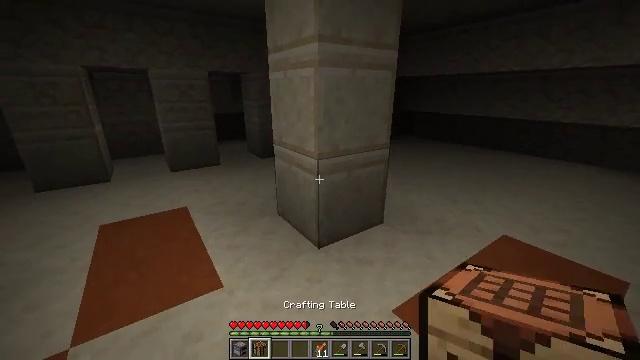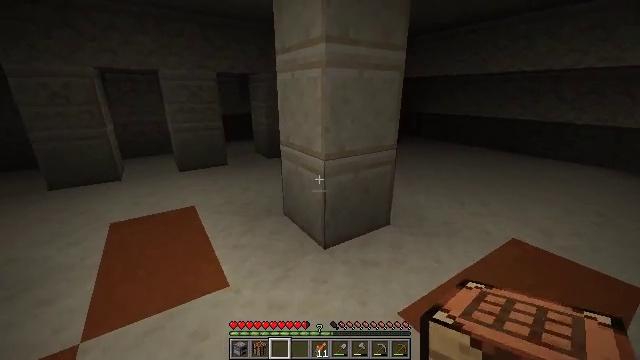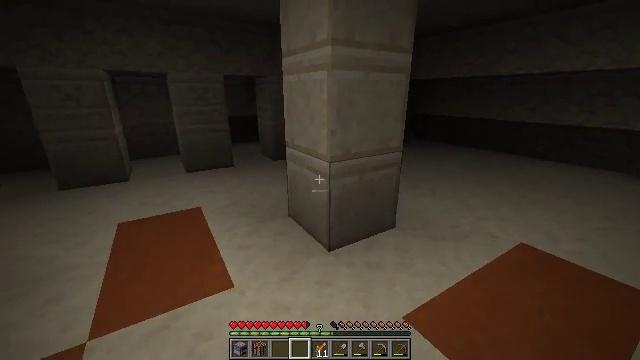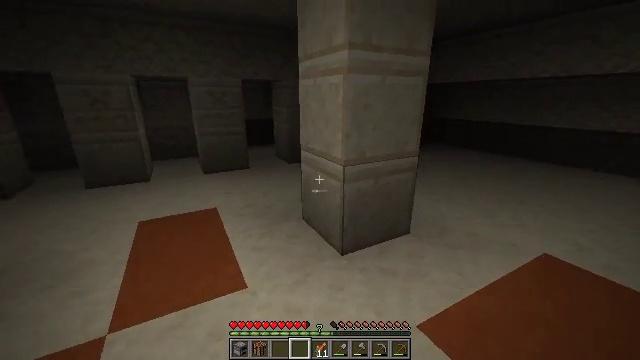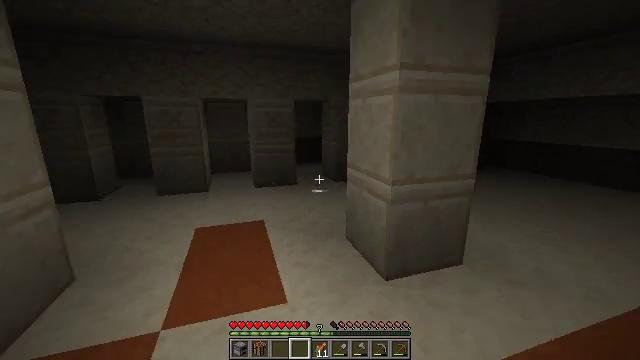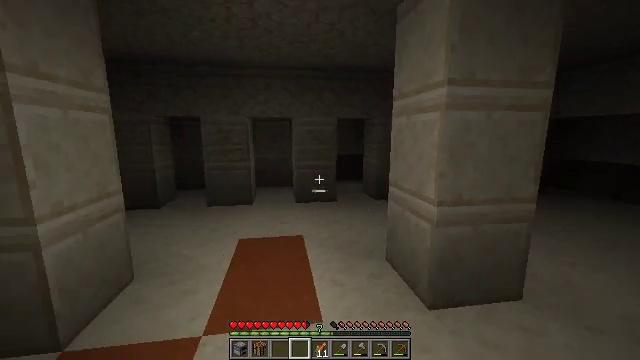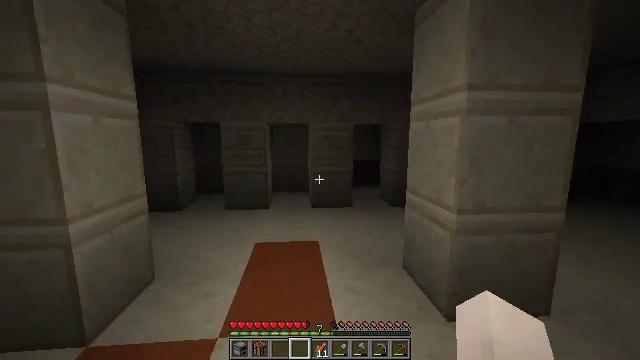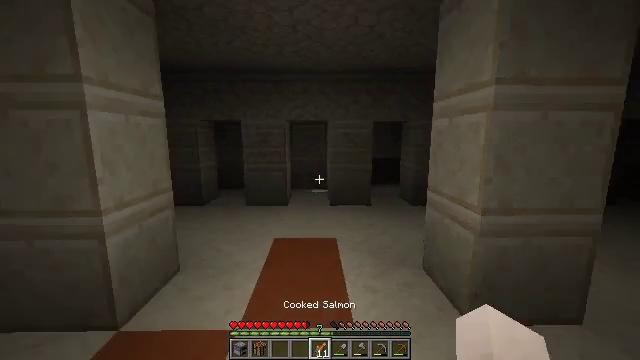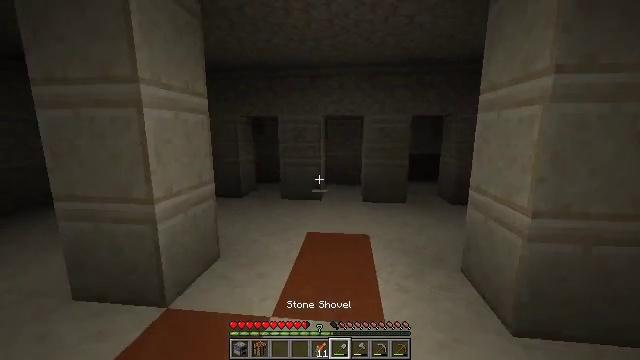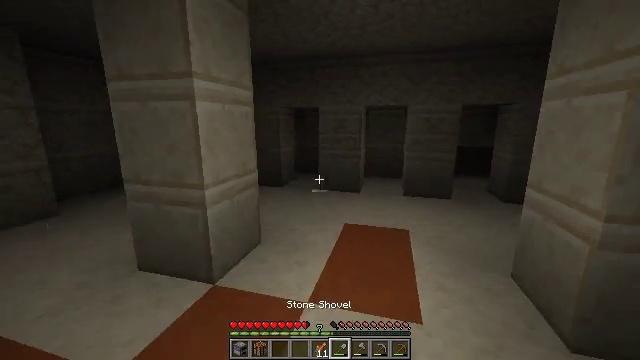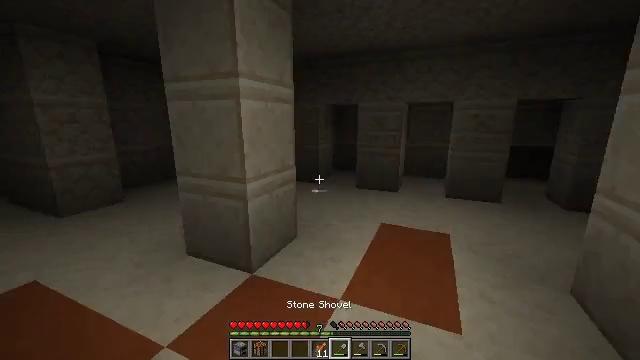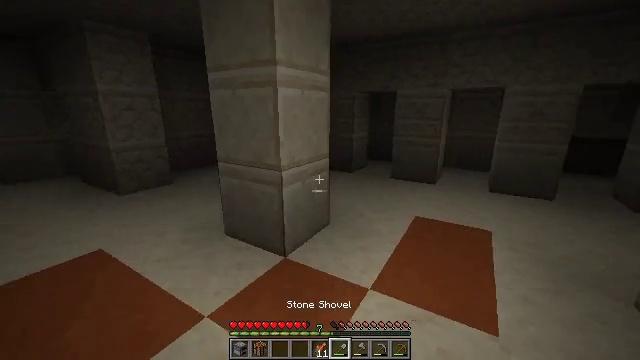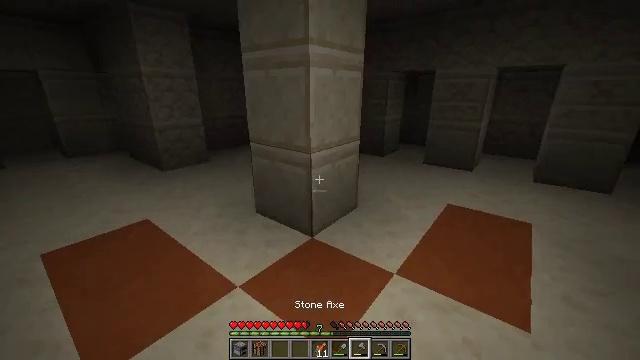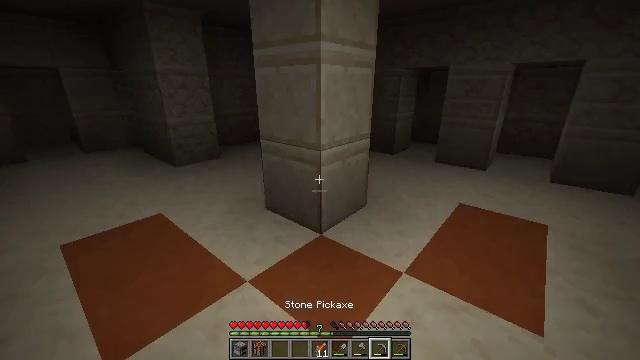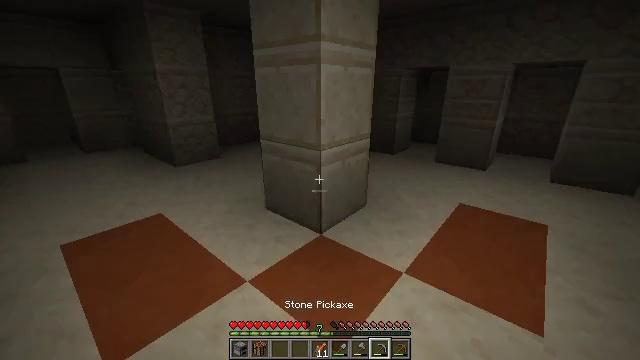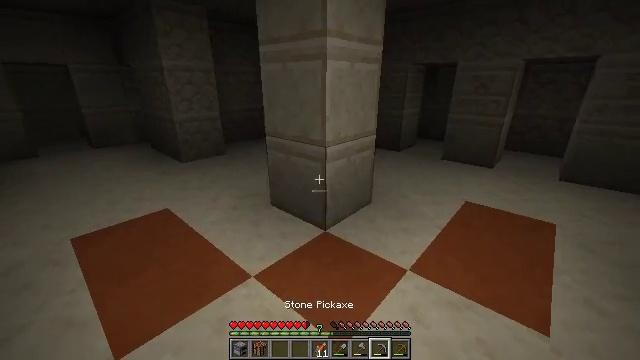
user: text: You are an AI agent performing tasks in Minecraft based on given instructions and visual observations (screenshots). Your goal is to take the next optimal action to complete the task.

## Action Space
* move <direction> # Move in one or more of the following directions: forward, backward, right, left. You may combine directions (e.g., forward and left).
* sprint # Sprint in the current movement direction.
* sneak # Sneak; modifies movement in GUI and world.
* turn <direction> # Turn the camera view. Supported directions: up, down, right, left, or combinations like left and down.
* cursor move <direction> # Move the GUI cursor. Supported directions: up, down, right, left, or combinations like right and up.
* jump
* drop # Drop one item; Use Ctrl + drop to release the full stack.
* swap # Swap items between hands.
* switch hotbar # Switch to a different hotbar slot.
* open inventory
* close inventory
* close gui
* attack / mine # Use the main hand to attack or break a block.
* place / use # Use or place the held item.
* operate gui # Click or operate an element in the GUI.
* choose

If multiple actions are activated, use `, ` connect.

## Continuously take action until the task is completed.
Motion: motion action
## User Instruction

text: Dig up some cut sandstone blocks.
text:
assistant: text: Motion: turn left
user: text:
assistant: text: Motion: turn left
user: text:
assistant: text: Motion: turn left
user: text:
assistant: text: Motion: turn left and up
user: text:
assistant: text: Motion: turn left and up
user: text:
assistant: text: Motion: turn left and up
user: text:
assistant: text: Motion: turn left
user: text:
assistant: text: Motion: turn left and down
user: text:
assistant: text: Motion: turn left and down
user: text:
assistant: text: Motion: turn left
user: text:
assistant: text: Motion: turn left and down
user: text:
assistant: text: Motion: turn left and down
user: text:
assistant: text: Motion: turn left
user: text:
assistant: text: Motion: no_op
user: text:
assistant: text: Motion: turn left
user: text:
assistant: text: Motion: no_op
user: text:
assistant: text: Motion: no_op
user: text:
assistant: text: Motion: no_op
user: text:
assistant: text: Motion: move forward, turn up
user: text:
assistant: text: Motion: move forward, turn up
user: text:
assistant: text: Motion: move forward, turn left and up, attack / mine
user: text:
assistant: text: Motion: move forward, attack / mine
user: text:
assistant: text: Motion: attack / mine
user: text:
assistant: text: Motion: attack / mine
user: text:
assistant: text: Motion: turn right and down, attack / mine
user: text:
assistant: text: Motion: turn right and down, attack / mine
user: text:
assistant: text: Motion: turn right and down, attack / mine
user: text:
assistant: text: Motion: attack / mine
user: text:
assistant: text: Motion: attack / mine
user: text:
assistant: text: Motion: attack / mine